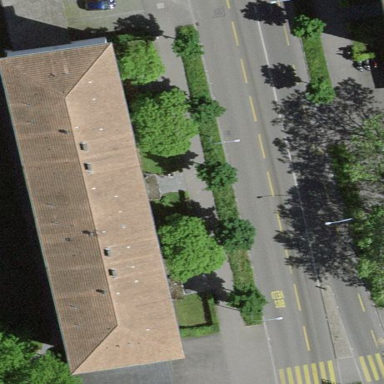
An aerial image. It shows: Building with apartments featuring hipped roof made of roof tiles.